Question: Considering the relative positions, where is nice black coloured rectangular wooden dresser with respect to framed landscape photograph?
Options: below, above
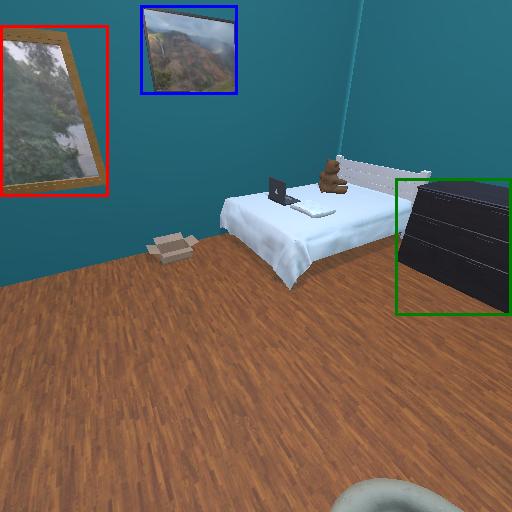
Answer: below